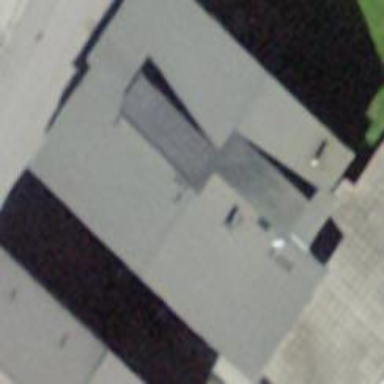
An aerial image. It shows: Building.